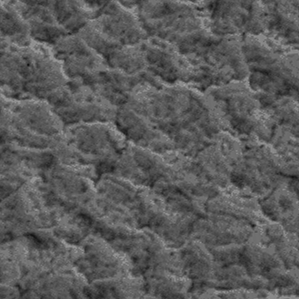
Label: frost